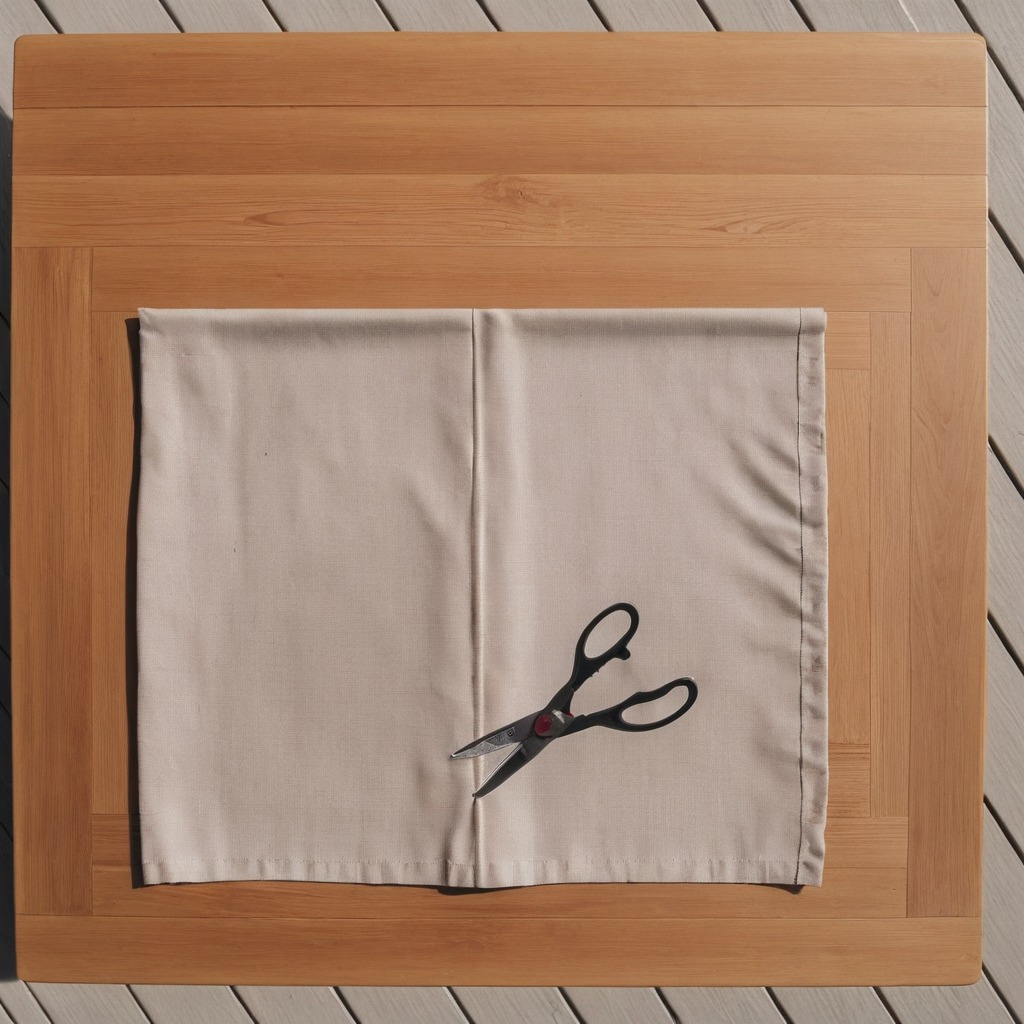
A scissor lies on the wooden table.